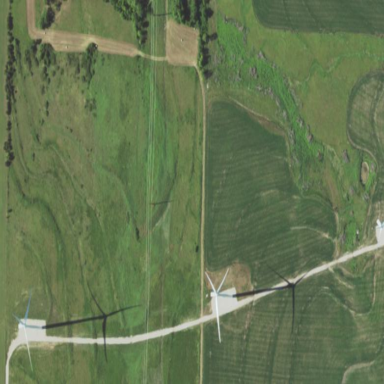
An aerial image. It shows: Windfarm landscape.